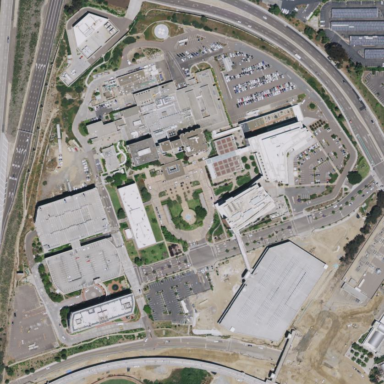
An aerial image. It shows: Healthcare facility identified as hospital.